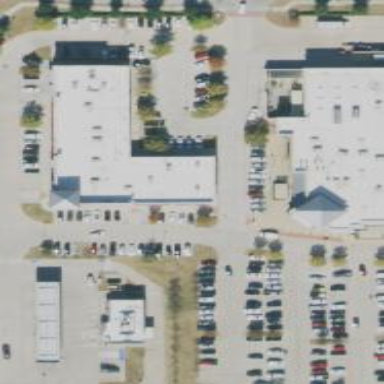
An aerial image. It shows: Commercial building.